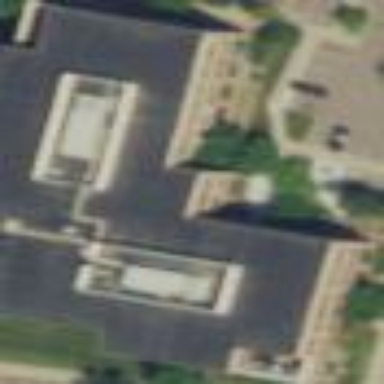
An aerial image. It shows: Building.